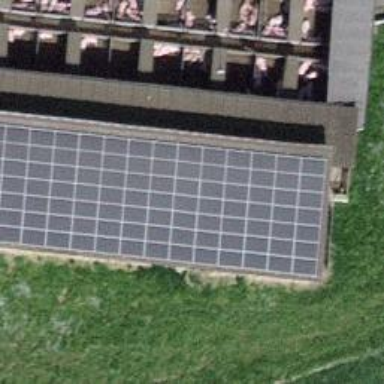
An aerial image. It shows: Solar power generator utilizing photovoltaic technology with solar photovoltaic panels.